Interaction volume radius: 5 \u00c5
Interaction volume height: 20 \u00c5
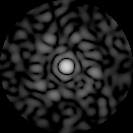
Disorder parameter: 0.8692